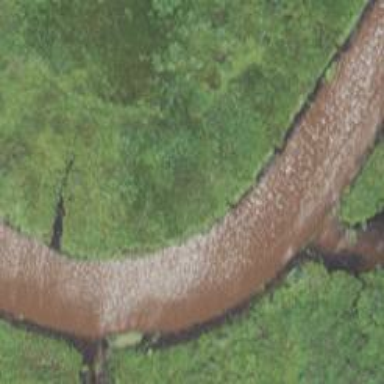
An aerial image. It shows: Beautiful view of river.